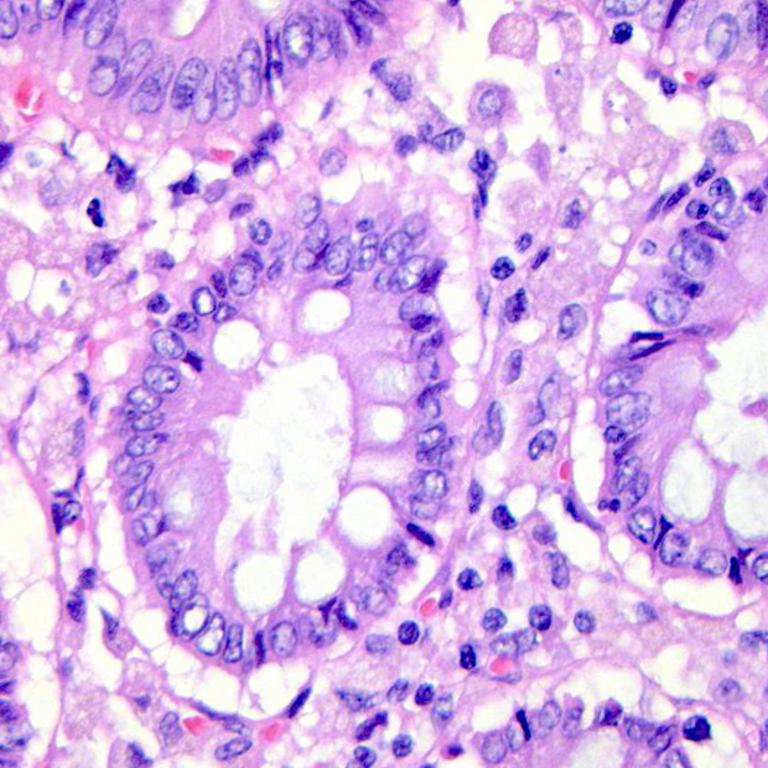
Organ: colon
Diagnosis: benign